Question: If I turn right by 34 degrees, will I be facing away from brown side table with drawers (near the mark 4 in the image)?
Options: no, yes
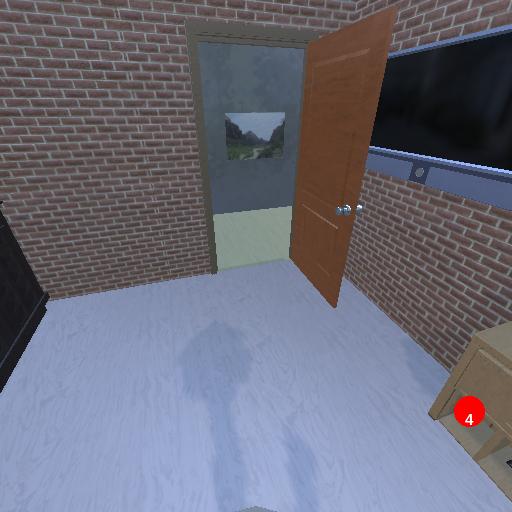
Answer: no